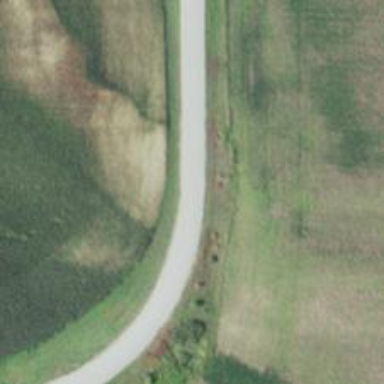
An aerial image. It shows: Tertiary road.